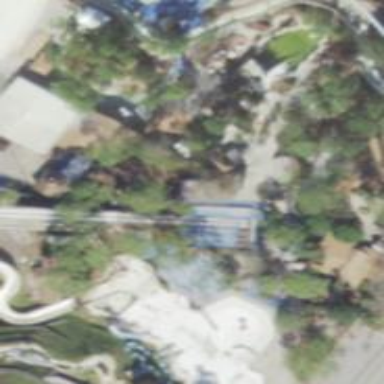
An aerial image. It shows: Water slide attraction.